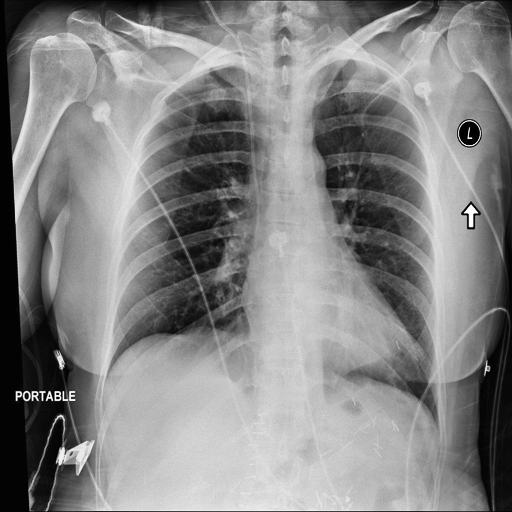
Finding: NORMAL